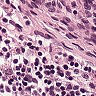
Metastatic tissue present: no